Field crop: tomato
Growth stage: 1
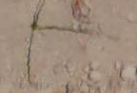
Species: cyperus